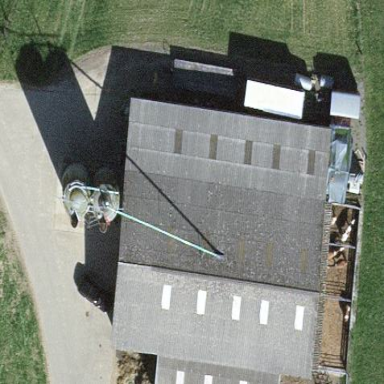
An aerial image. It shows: Farm auxiliary building.